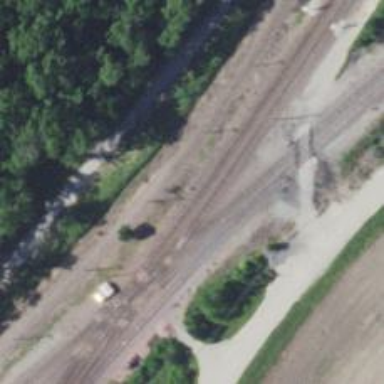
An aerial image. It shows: Abandoned railway.